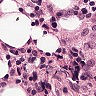
Metastatic tissue present: no